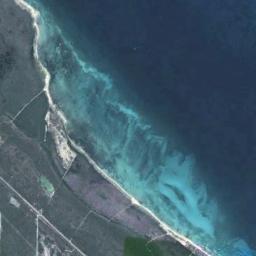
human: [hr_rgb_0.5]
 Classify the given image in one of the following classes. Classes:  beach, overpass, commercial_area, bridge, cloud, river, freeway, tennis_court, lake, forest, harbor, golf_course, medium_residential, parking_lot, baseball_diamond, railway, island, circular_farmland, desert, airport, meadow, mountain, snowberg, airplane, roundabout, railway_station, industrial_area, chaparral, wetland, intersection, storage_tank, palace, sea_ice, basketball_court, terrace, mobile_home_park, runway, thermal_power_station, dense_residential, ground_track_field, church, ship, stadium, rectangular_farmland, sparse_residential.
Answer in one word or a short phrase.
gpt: beach